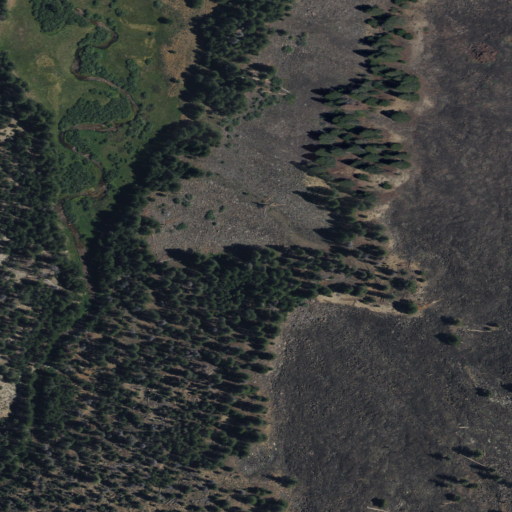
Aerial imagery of plain(s) in California named Little Whitney Meadow containing evergreen forest, shrub, herbaceous wetlands, and barren land